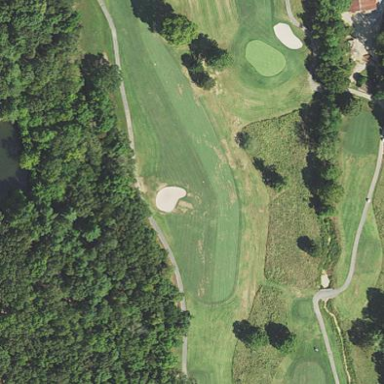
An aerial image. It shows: Area with grass used as rough in golf course.